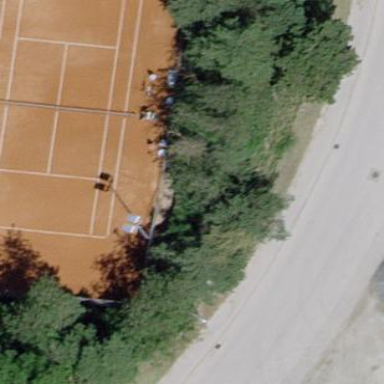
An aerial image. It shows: Tennis pitch with clay surface for leisure sports.